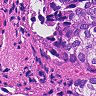
Metastatic tissue present: yes